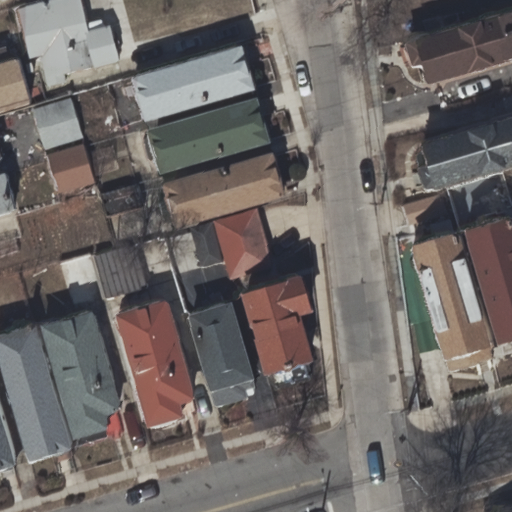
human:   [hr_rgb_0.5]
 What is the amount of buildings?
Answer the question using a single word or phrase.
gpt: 20

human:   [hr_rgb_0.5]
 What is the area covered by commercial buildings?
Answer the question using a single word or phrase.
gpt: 0m2

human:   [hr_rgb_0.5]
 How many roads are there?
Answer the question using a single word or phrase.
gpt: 3

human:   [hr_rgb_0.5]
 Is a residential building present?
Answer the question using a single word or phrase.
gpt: yes

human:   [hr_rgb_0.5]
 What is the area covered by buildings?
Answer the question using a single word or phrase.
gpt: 2350m2

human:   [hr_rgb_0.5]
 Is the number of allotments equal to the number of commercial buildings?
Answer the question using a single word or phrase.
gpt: yes

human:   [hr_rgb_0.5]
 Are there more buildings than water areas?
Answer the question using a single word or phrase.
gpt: yes

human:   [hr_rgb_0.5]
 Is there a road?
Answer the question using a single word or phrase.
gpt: yes

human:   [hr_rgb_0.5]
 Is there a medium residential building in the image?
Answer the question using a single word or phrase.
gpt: yes

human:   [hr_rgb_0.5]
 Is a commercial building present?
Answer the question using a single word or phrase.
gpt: no

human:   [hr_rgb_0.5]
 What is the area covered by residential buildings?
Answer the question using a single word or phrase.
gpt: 2350m2

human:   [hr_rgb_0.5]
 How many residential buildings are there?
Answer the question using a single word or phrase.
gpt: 20

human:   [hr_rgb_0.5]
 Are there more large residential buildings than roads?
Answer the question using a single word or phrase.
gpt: no

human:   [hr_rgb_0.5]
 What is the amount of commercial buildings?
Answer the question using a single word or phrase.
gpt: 0

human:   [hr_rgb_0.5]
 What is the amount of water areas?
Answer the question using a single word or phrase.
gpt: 0

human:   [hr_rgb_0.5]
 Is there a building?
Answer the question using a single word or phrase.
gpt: yes

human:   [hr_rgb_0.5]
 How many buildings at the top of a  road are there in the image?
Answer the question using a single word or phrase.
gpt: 20

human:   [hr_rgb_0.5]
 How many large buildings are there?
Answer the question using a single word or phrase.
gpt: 0

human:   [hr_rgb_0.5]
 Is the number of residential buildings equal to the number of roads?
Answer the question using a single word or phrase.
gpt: no

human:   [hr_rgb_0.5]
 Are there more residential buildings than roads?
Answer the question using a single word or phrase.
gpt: yes

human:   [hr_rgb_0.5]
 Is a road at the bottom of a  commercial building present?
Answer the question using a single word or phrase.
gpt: no

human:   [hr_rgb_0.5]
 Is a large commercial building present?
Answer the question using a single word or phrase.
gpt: no

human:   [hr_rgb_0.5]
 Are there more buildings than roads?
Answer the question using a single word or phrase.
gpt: yes

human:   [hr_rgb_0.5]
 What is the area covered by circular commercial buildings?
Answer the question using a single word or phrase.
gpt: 0m2

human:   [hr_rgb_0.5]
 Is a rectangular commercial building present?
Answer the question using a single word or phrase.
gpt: no

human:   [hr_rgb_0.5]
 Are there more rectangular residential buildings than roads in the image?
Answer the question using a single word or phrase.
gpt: yes

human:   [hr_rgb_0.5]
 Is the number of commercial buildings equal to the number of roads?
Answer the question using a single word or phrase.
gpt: no

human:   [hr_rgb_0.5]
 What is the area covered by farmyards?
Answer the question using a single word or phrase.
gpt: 0m2

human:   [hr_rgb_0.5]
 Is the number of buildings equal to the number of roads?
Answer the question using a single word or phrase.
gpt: no

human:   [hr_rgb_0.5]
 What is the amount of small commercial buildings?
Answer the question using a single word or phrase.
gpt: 0

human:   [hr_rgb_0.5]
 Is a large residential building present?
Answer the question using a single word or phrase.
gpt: no

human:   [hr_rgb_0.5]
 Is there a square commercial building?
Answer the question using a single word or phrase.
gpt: no

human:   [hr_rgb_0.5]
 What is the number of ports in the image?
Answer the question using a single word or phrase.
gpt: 0

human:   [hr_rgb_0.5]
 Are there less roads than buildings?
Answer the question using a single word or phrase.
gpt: yes

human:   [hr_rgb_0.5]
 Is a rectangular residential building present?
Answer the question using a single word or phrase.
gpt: yes

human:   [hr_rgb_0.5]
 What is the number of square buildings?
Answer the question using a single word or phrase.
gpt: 0

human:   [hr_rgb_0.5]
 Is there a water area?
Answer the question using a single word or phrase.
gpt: no

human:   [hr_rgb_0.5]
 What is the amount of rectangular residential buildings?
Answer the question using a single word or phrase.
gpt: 18

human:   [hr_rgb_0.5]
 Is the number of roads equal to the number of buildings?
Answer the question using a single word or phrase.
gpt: no

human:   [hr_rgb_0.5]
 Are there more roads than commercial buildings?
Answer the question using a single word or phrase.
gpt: yes

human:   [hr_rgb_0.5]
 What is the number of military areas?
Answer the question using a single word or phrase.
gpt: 0

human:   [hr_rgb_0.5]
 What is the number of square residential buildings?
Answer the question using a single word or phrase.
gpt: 0

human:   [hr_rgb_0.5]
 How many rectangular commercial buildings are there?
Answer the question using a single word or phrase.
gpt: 0

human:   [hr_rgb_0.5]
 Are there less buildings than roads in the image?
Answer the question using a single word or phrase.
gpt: no

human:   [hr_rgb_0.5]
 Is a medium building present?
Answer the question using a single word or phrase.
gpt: yes

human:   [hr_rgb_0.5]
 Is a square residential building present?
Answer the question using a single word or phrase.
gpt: no

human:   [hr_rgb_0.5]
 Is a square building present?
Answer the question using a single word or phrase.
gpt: no

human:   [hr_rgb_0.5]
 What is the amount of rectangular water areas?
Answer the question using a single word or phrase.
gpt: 0

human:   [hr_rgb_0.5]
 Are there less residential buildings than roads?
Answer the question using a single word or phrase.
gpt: no

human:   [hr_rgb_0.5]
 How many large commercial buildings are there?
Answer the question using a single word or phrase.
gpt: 0

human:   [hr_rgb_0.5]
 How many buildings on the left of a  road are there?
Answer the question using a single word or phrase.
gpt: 20

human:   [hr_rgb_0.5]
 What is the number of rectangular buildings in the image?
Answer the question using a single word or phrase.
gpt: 18

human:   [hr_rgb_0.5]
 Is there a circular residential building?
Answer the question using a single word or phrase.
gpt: no

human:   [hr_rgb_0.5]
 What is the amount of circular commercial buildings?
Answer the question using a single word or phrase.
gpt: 0

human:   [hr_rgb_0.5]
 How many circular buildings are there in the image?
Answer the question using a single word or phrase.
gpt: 0

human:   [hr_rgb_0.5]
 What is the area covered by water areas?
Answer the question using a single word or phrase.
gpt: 0m2

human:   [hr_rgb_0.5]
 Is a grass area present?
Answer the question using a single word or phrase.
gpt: no

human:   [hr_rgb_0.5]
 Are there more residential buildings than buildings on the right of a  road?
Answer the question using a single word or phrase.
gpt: yes

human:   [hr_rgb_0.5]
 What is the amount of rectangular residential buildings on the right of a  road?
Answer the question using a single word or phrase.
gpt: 0

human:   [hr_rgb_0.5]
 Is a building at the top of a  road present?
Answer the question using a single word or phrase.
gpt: yes

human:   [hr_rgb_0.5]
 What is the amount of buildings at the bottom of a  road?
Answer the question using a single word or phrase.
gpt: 6

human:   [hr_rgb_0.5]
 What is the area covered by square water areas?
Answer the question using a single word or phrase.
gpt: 0m2

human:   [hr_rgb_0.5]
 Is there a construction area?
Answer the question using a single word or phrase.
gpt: no

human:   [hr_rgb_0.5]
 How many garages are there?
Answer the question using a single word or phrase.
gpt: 0